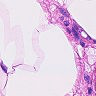
Metastatic tissue present: no